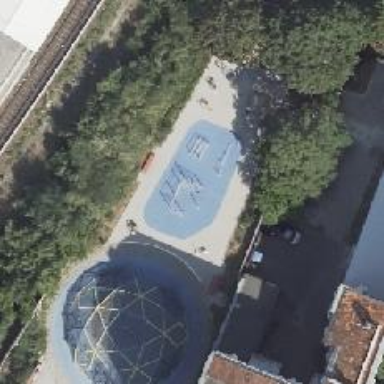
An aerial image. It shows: Playground featuring climbing frame.